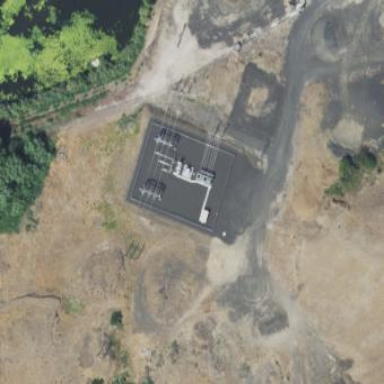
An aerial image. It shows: Power substation.